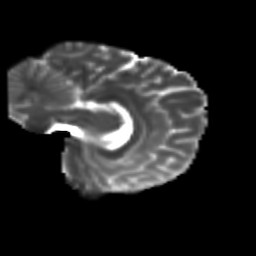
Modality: T2w
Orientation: sagittal
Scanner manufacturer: siemens
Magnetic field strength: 3 T
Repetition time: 9.2 s
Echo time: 0.084 s